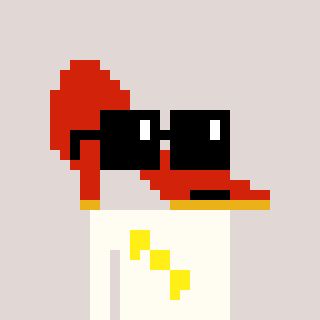
a pixel art character with square black sunglasses, a highheel-shaped head and a grayscale-colored body on a warm background